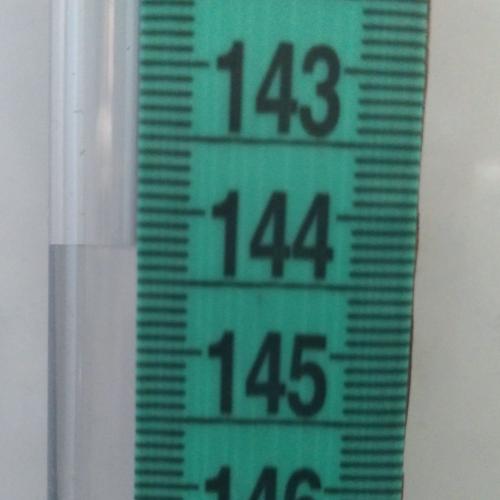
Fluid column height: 144.3 cm